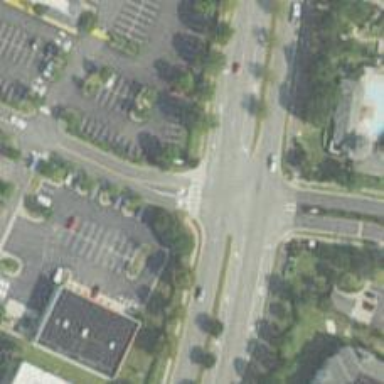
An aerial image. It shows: Marked crossing on the road.